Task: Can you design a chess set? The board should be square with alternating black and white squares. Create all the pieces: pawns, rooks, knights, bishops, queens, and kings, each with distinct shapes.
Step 5474:
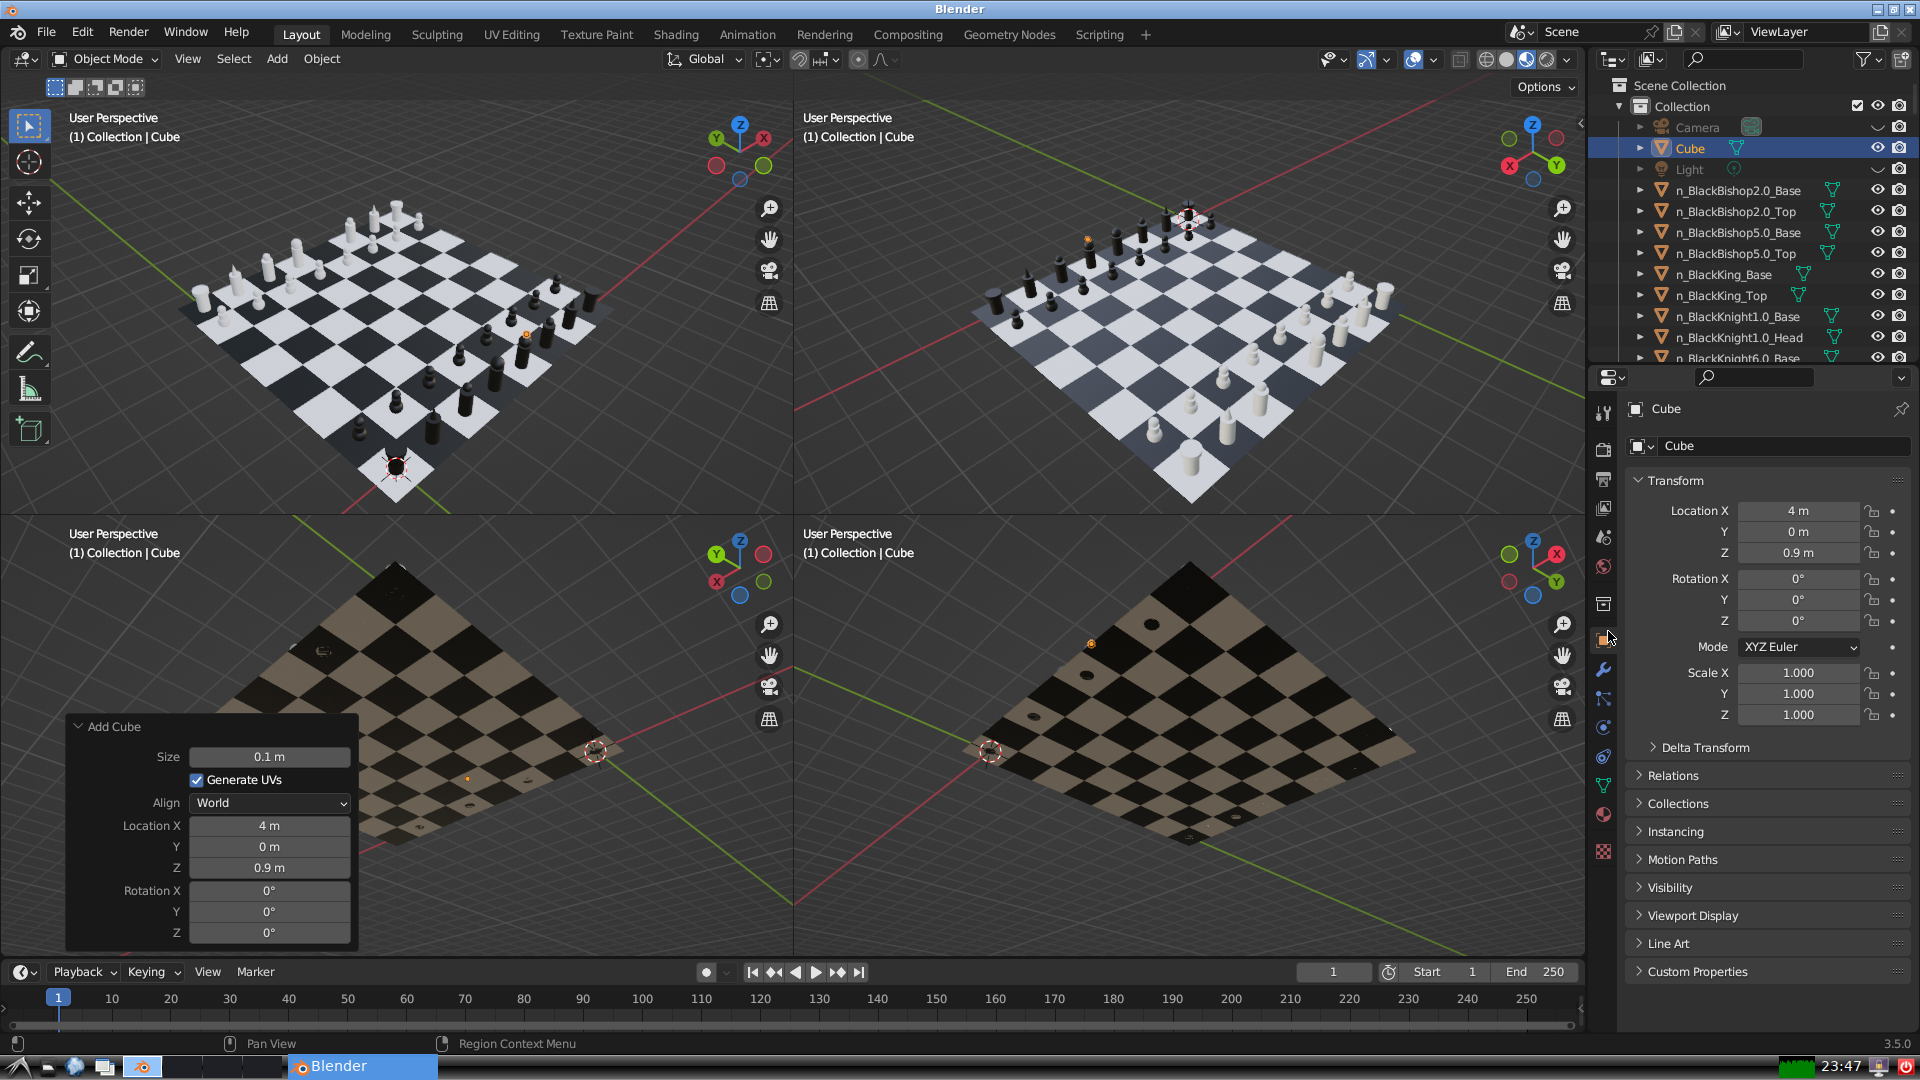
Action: {"mouse_move": [1732, 445]}